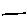
Label: line